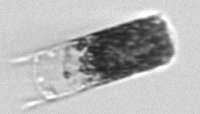
Label: Hemiaulus